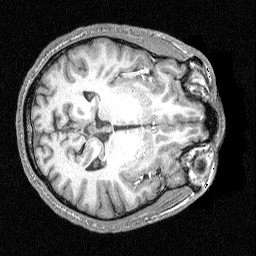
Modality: T1w
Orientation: axial
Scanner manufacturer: siemens
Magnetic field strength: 3 T
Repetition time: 1.54 s
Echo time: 0.00304 s